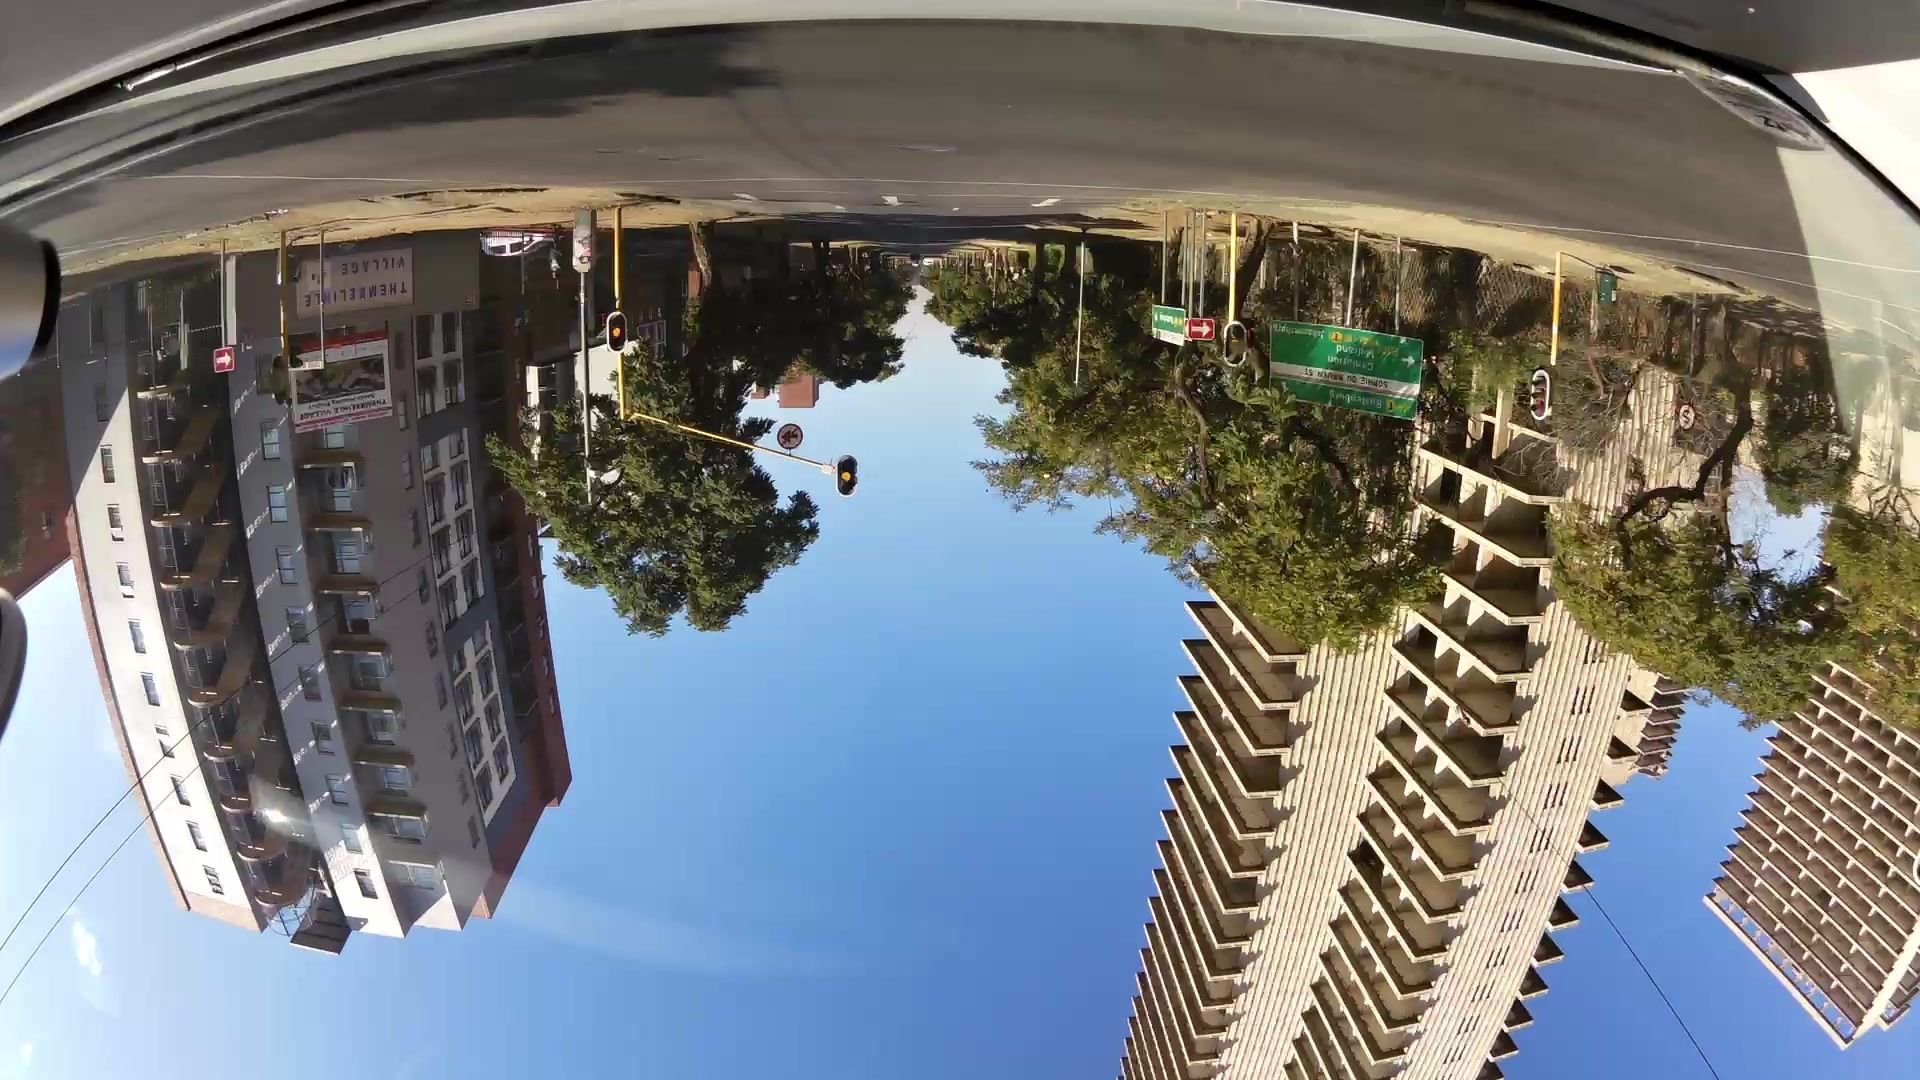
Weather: clear
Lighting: day
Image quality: good
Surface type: driving surface
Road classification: primary
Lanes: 3
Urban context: urban centre
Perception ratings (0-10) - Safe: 1.3, Lively: 4.22, Beautiful: 1.74, Boring: 4.24, Depressing: 4.7, Wealthy: 2.07